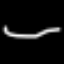
Label: line